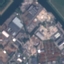
Land use / land cover: Industrial